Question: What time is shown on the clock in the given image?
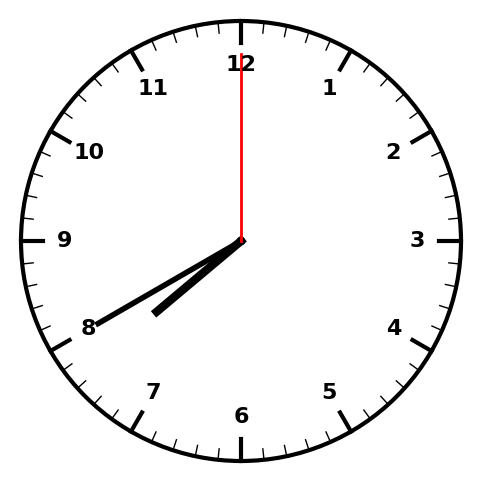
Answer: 07:40:00